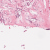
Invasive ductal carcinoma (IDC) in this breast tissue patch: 1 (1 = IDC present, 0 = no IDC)